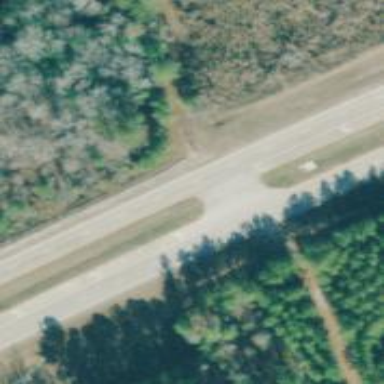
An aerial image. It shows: Expressway with asphalt surface categorized as trunk highway.